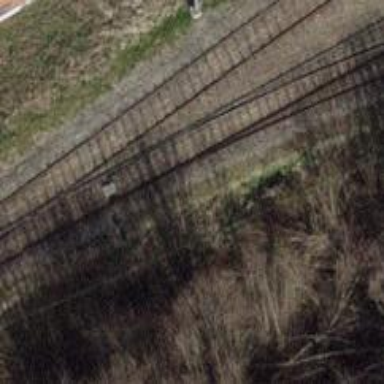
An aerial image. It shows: Railway switch.